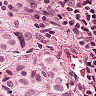
Metastatic tissue present: yes